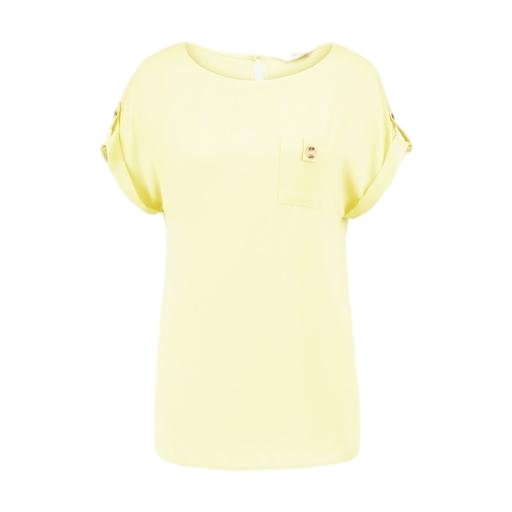
yellow scoop tee, yellow boxy bateau neck top, yellow iconic women's round neck t-shirt, white background